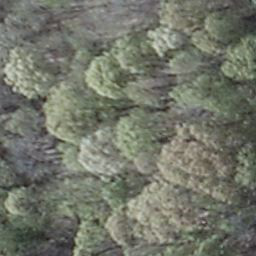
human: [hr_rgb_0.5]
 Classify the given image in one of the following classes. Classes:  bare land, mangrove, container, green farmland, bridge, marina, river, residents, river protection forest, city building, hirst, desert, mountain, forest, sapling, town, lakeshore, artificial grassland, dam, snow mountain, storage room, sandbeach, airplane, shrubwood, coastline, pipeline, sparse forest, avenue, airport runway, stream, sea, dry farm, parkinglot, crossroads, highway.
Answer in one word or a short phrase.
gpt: shrubwood